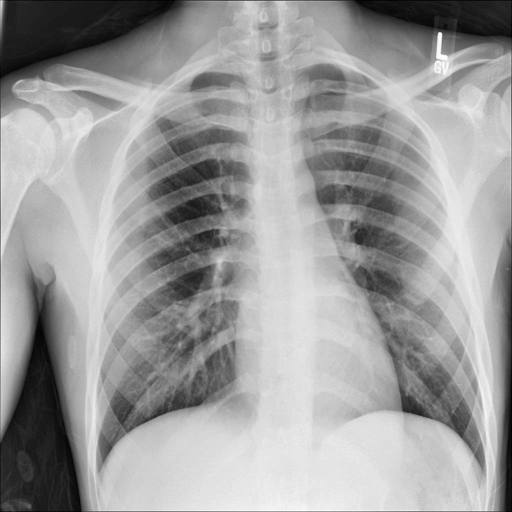
Finding: NORMAL